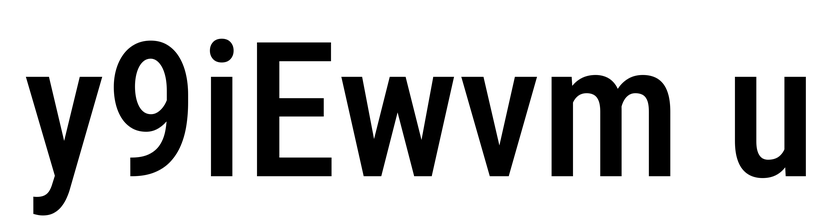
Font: Roboto_Condensed_Medium